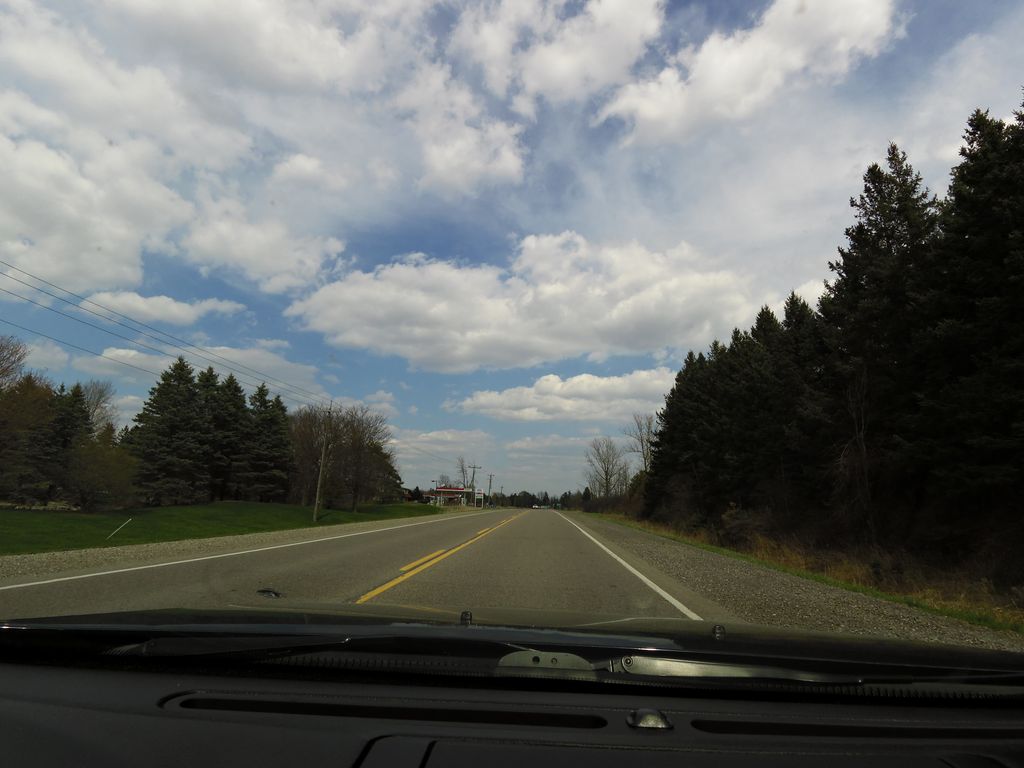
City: hamilton